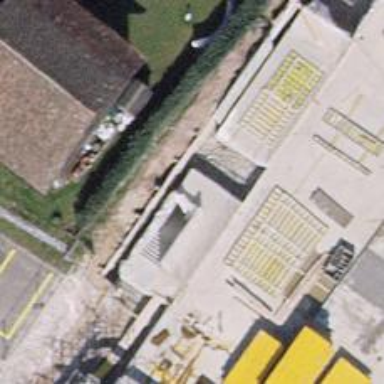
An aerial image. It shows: Concrete steps leading through building passage tunnel.